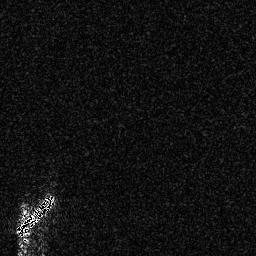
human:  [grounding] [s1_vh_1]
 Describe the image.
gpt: In the satellite image, there is  <ref>1 large ship </ref> <box>[[6, 74, 21, 92, 0]]</box> located at bottom left.